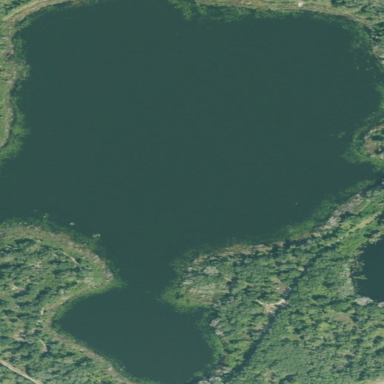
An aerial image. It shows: Serene lake.